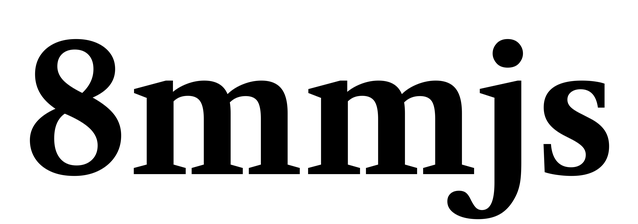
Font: LibreCaslonText_Bold